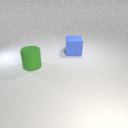
large green rubber cylinder in front of large blue rubber cube